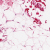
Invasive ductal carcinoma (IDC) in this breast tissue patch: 0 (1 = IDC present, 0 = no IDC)